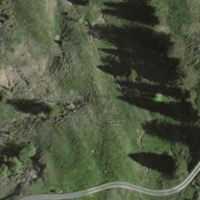
EUNIS habitat code: 25
Species observed at this site:
Caltha palustris